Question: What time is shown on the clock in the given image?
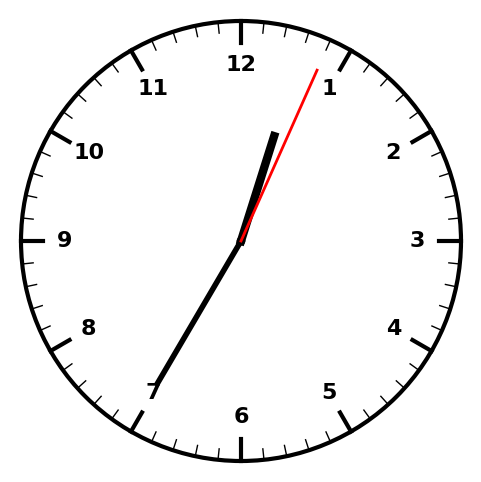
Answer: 12:35:04